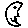
Label: moon